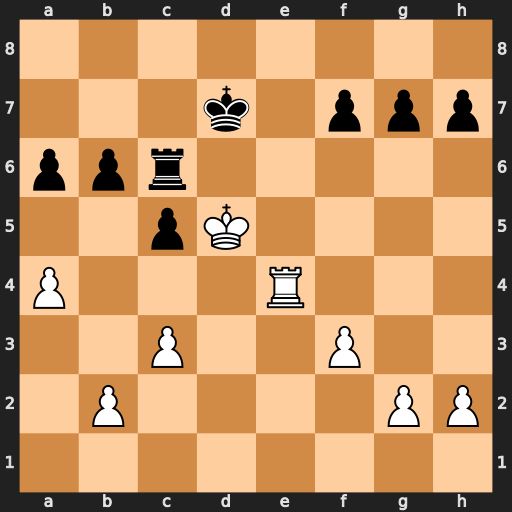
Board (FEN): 8/3k1ppp/ppr5/2pK4/P3R3/2P2P2/1P4PP/8
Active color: w
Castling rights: -
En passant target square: -
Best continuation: Re7+ Kxe7 Kxc6